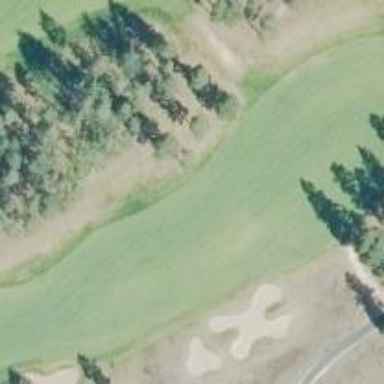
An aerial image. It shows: View of golf hole.